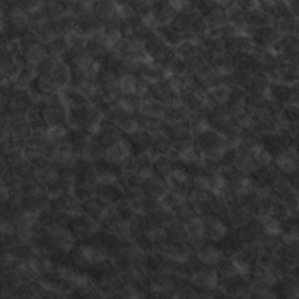
Label: non_frost